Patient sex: M
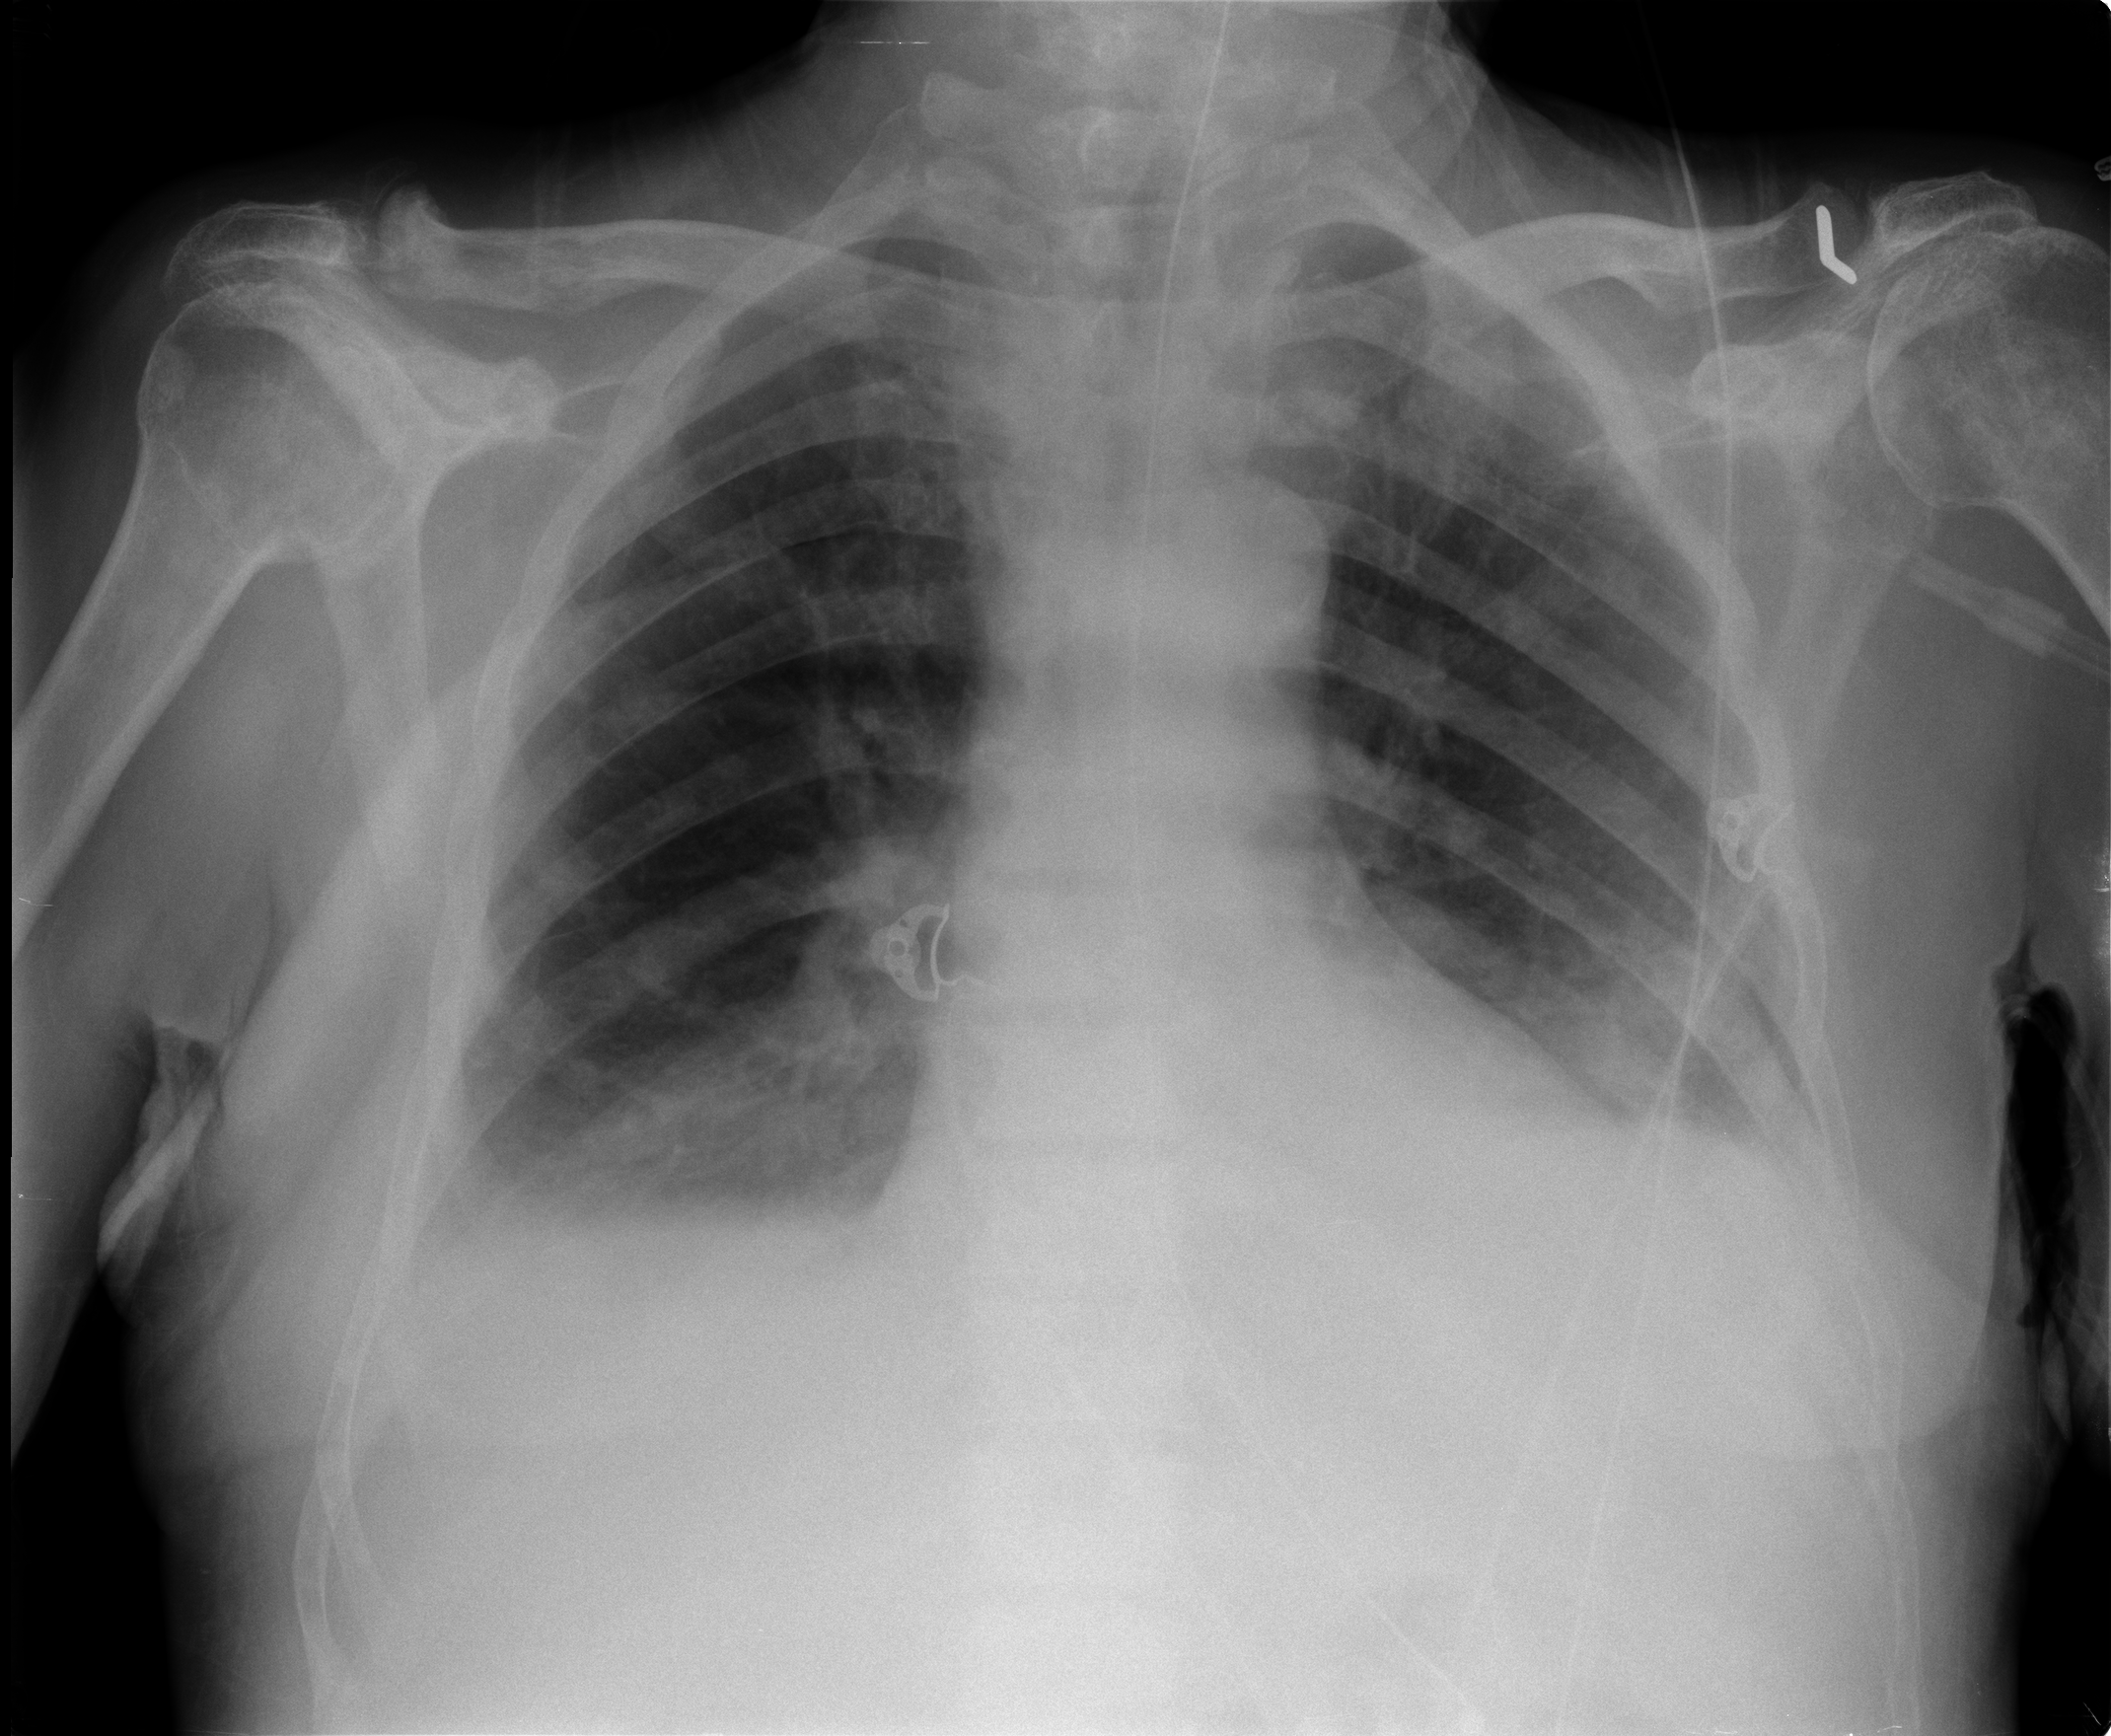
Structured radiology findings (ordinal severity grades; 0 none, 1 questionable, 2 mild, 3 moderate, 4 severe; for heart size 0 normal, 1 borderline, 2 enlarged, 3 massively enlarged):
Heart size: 0
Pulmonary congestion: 1
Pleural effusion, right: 1
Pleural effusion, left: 1
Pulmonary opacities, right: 2
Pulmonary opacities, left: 1
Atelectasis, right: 2
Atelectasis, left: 2